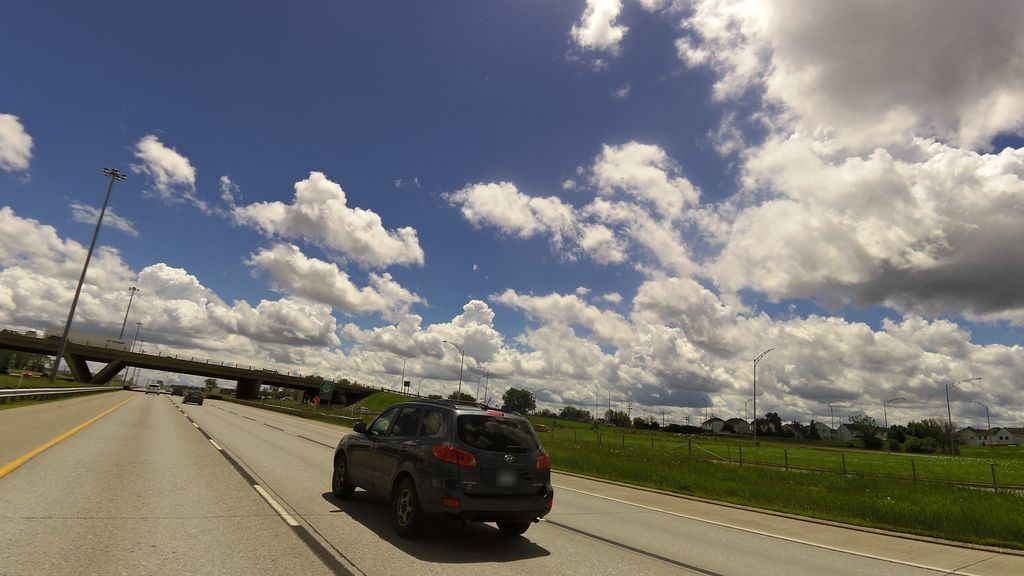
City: montreal